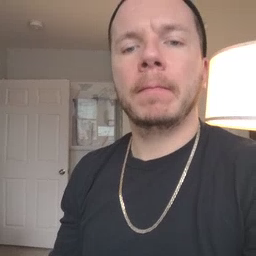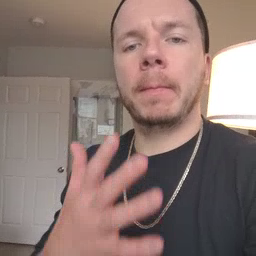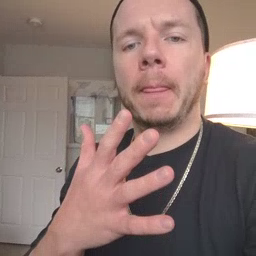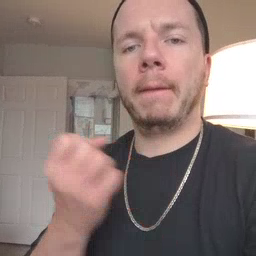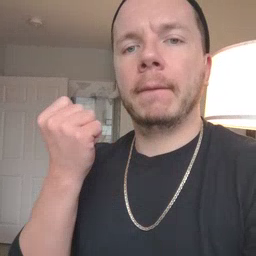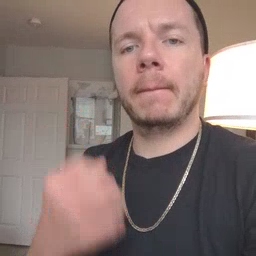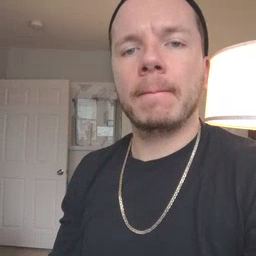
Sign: fast